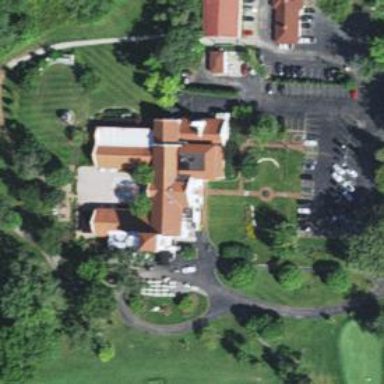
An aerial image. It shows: Golf clubhouse.